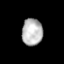
Tissue: prostate
Cell type: T cells
Senescence score: 0.3532
Nuclear area (px): 549
Mean DAPI intensity: 184.364